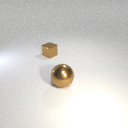
large brown metal sphere in front of small brown metal cube